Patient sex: M
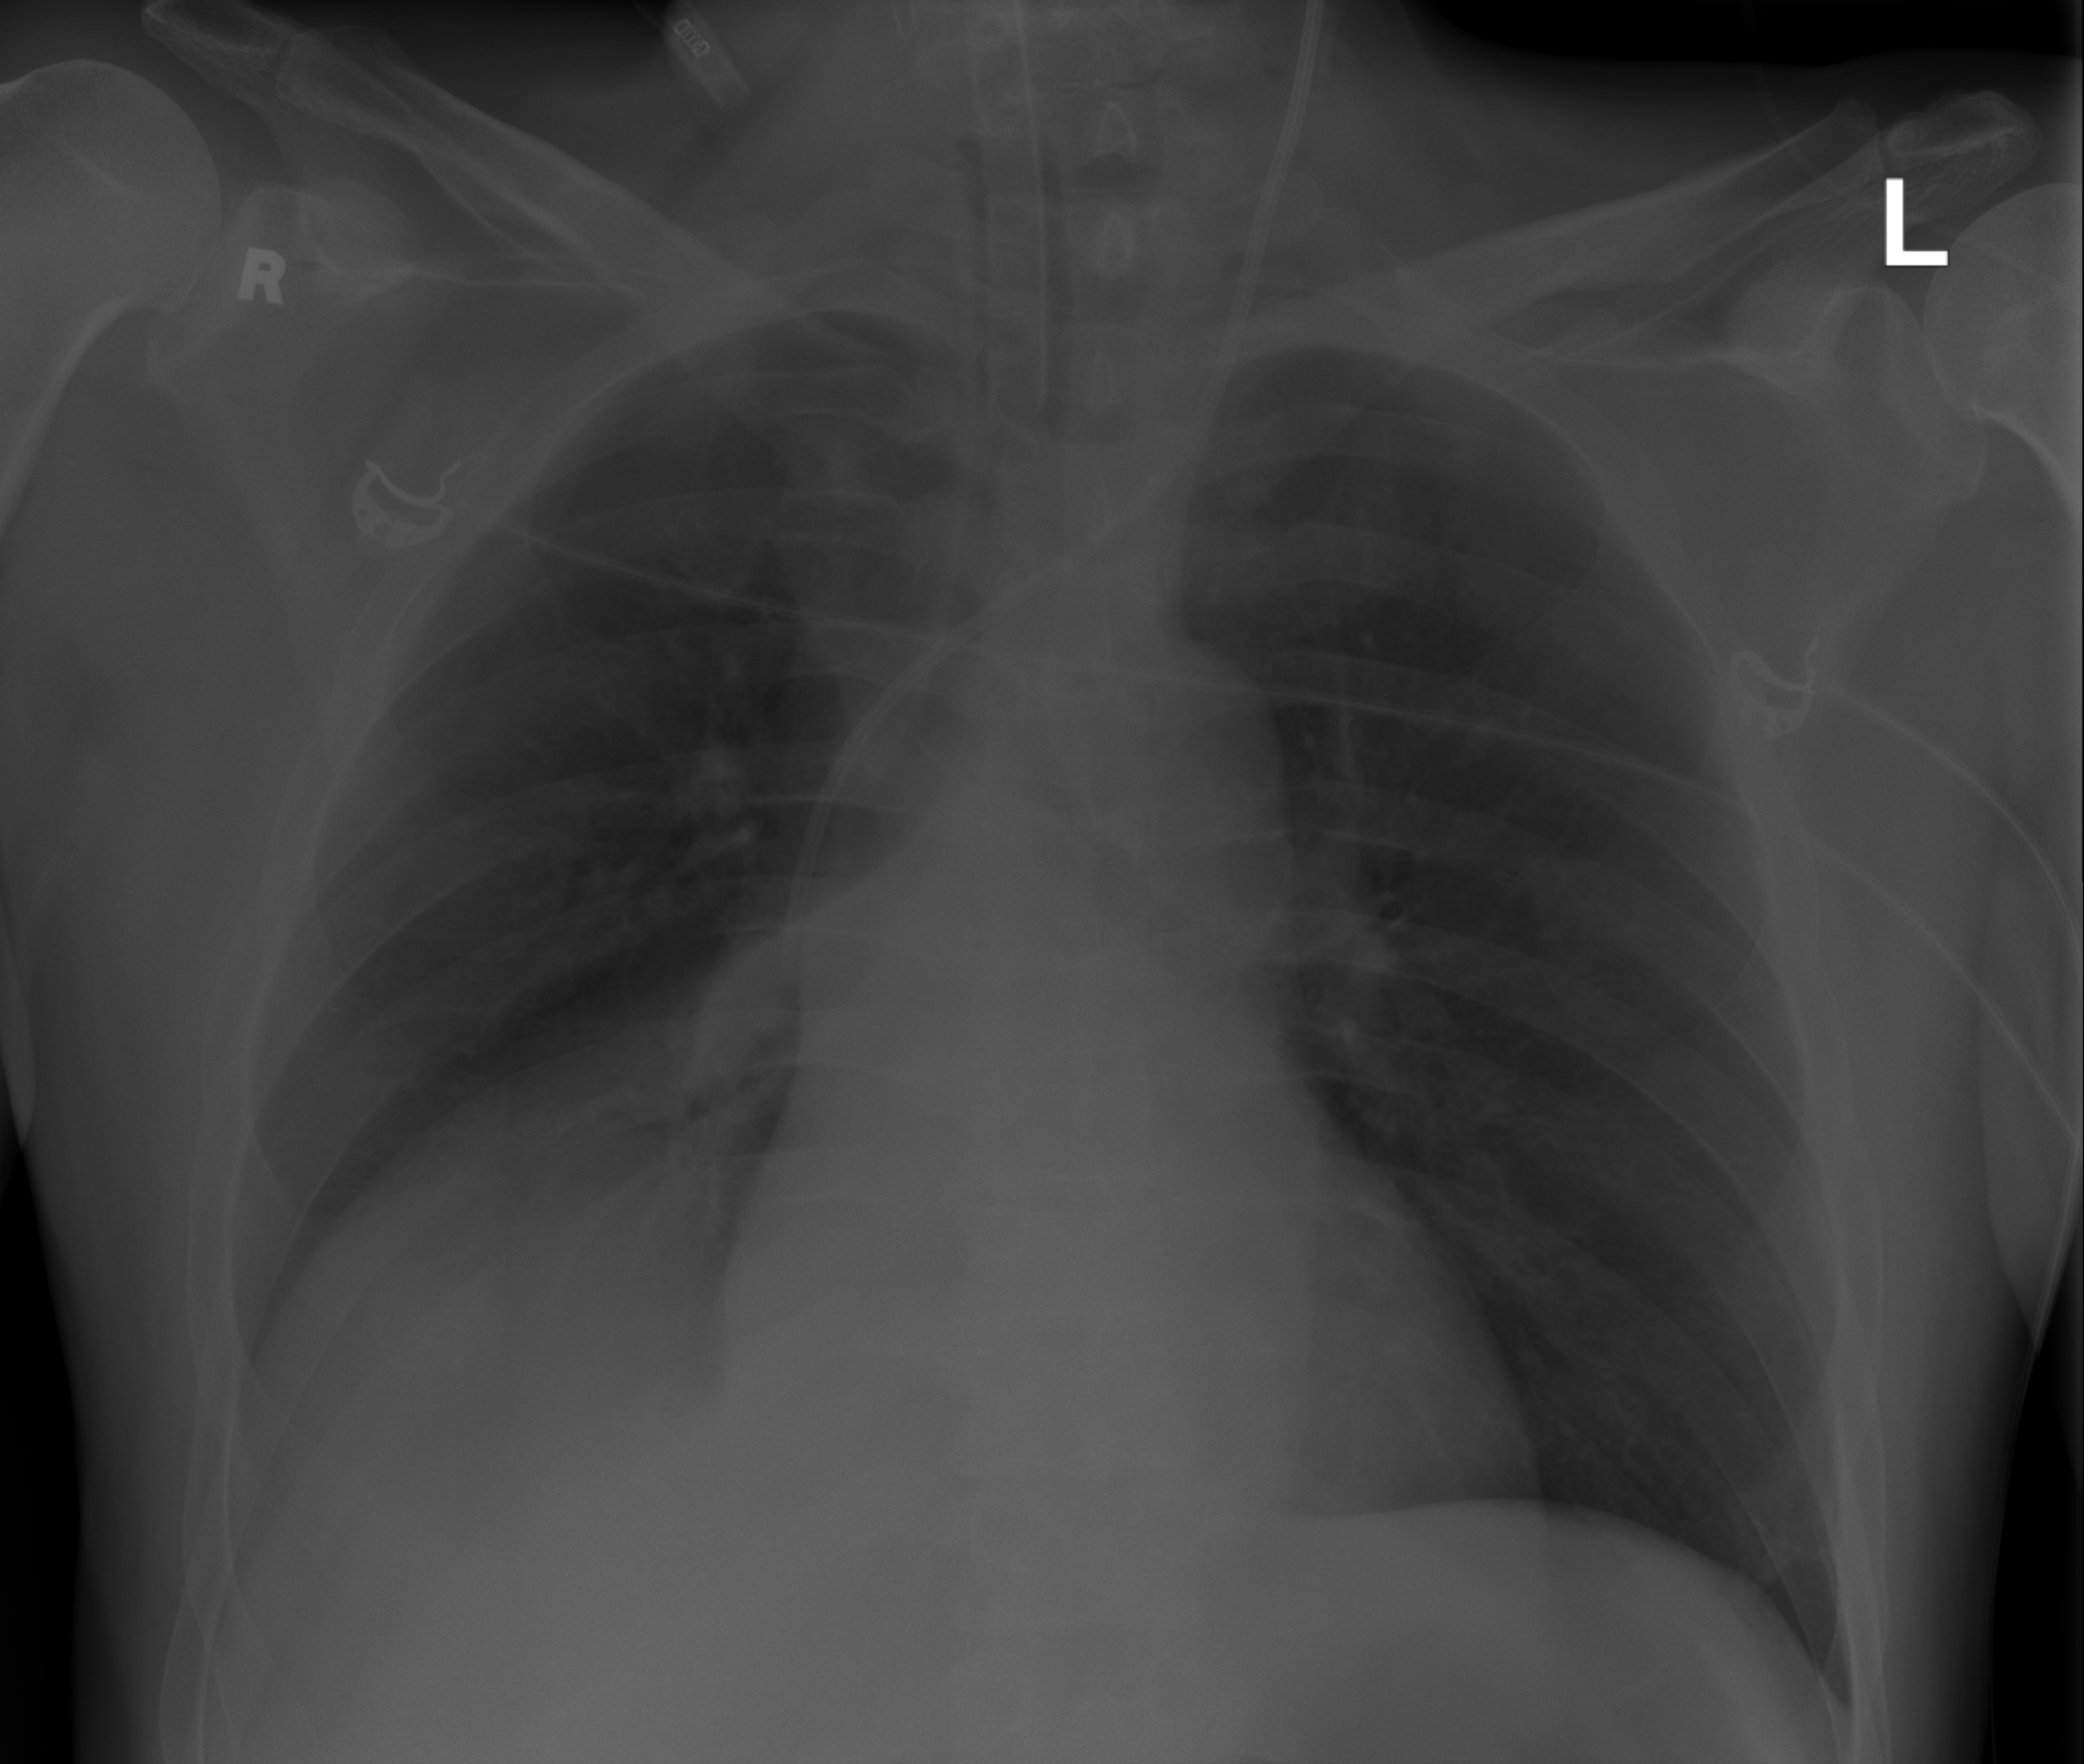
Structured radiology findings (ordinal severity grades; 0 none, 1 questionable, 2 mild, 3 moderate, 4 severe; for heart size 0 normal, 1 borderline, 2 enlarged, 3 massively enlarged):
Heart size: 0
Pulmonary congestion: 0
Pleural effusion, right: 0
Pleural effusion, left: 0
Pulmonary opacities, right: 2
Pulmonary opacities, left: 0
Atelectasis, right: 3
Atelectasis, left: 0